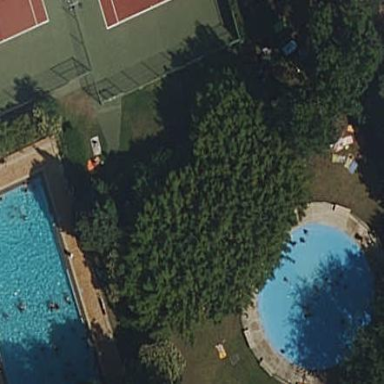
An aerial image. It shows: Swimming pool area designated for leisure and sports activities.